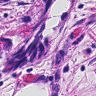
Metastatic tissue present: yes